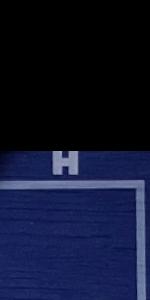
Label: Empty